Field crop: tomato
Growth stage: 2
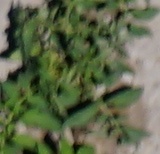
Species: tomato